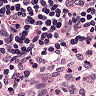
Metastatic tissue present: no